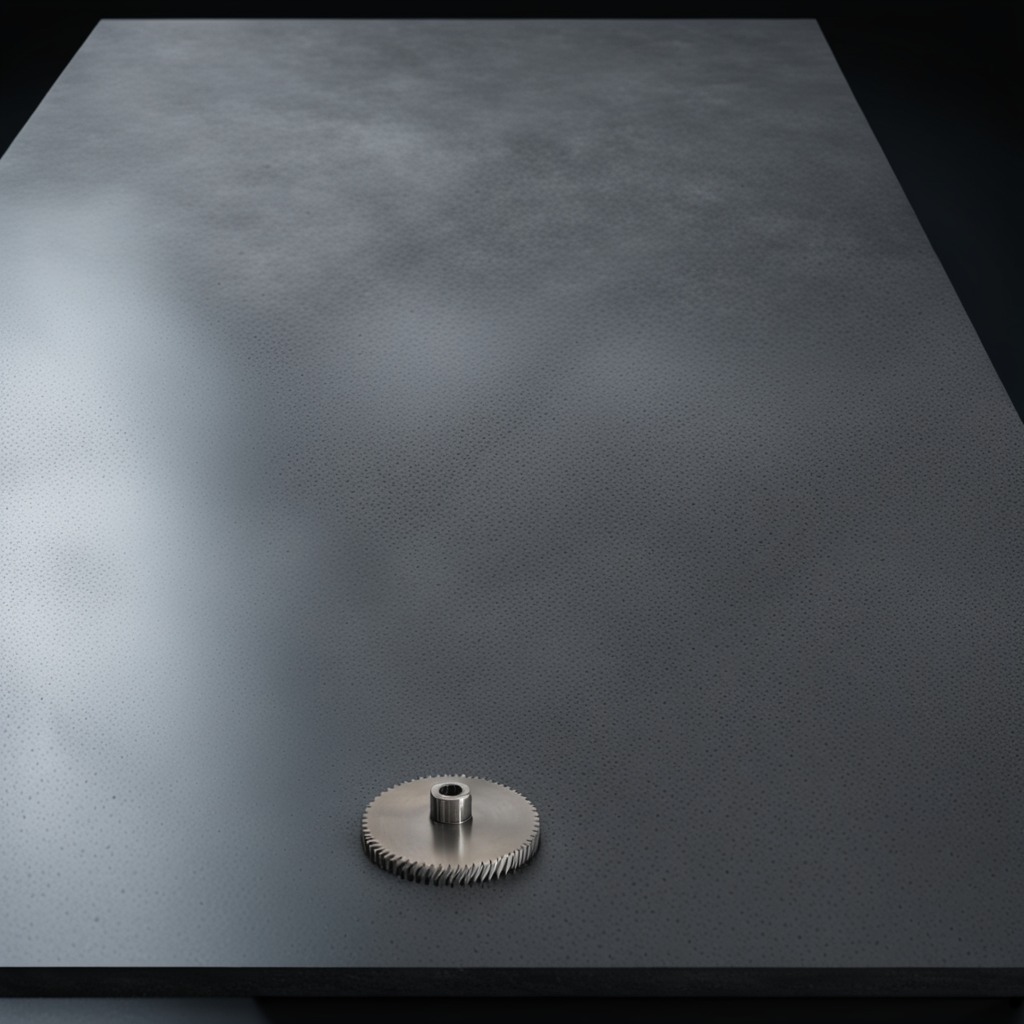
A steel gear with teeth is lying on a clean granite table inside a workshop at night.